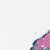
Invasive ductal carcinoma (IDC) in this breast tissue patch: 0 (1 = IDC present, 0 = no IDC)